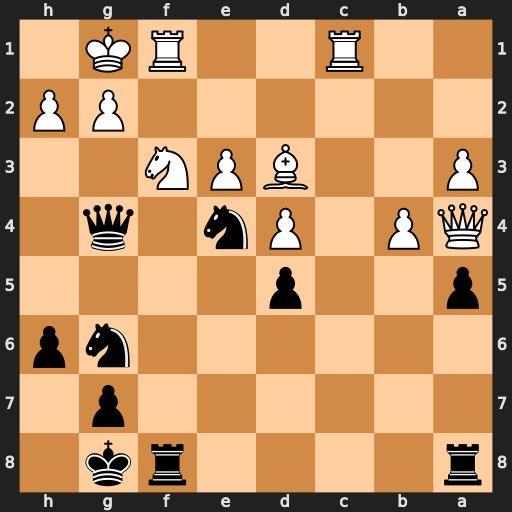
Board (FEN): r4rk1/6p1/6np/p2p4/QP1Pn1q1/P2BPN2/6PP/2R2RK1
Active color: b
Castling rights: -
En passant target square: -
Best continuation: Rxf3 Qc6 Rxf1+ Rxf1 Rd8